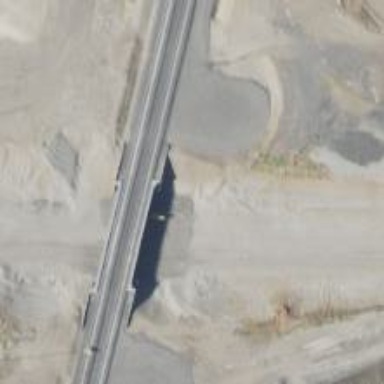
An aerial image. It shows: Railway spur bridge over rail line.